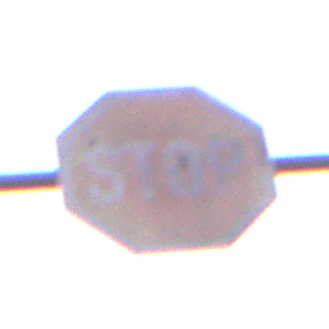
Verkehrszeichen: Stop
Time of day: Dawn
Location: Outdoor (RoadRail)
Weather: Clear
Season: NotSpecified
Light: Natural